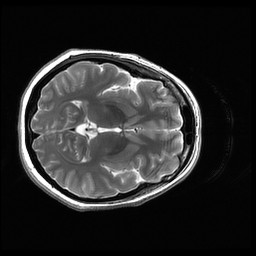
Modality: T2w
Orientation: axial
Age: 40
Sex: female
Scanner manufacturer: ge
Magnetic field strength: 3 T
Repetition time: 5.192 s
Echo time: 0.1003 s